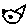
Label: cat